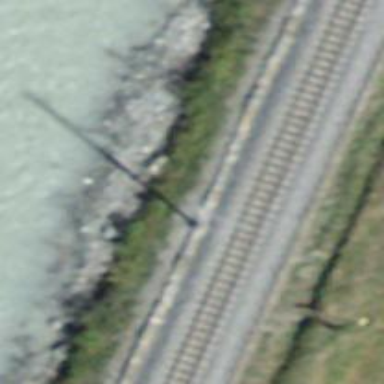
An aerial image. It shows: Catenary mast for power lines.